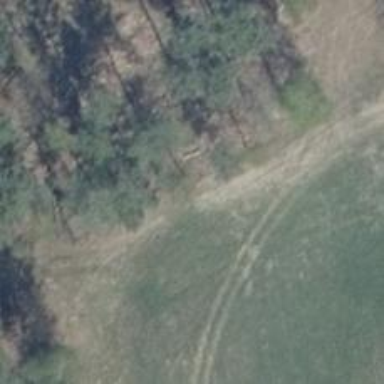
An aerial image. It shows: Hunting stand.